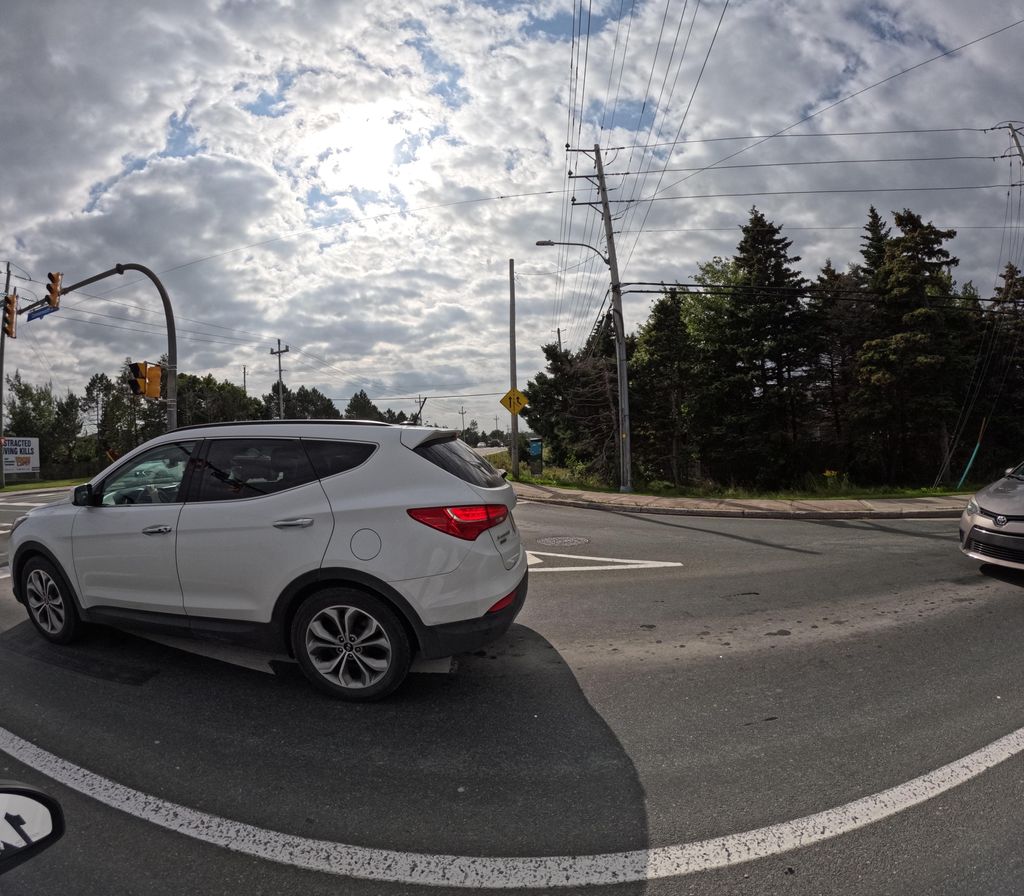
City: st_johns